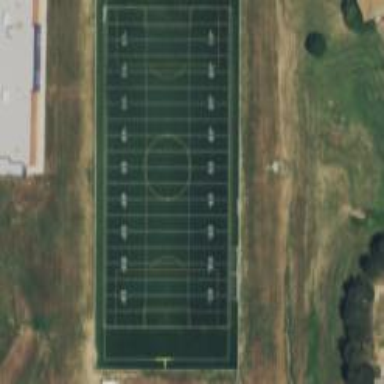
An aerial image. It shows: Pitch for American football.